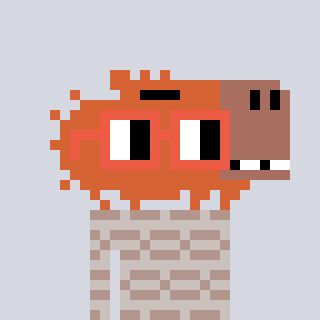
a pixel art character with square orange glasses, a capybara-shaped head and a foggrey-colored body on a cool background